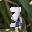
Label: 3